Question: I am playing around with Sharepoint 2007. I have a virtual machine (win server 2k3) with an instance of sharepoint server 2007 running on it. I am now working on creating web parts. I have successfully created simple ones, such as this one that displays text:
'''
public class SimpleWebPart : WebPart
{
private string _displayText = "Hello World!";
[WebBrowsable(true), Personalizable(true)]
public string DisplayText
{
get { return _displayText; }
set { _displayText = value; }
}
protected override void Render(System.Web.UI.HtmlTextWriter writer)
{
writer.Write(_displayText);
}
}
'''
I have this one (and a few test ones) inside of a Class Library, which I put into the '_app_bin' folder inside of 'C:\Inetpub\wwwroot\wss\VirtualDirectories\80'.
The latest one I added utilizes LINQ to get data from a table I added (not part of Sharepoint):
'''
public class SimpleDBWebPart : WebPart
{
protected override void Render(System.Web.UI.HtmlTextWriter writer)
{
var oDB = new SPWebPartDataClassesDataContext();
var oRes = oDB.GetAllFirstTable();
foreach(var item in oRes)
{
writer.Write("<div>Item Name: {0}</div>",item.text);
writer.Write("<div>Item ID: {0}</div>", item.id);
}
}
}
'''
The 'GetAllFirstTable()' is a stored procedure that gets all the data from my test table:
'''
ALTER PROCEDURE dbo.GetAllFirstTable
AS
SELECT * FROM FirstTable
RETURN
'''
When I try to add the WebPart to a page, I get this error:
> The "SimpleDBWebPart" Web Part appears to be causing a problem. Could not load file or assembly 'System.Data.Linq, Version=3.5.0.0, Culture=neutral, PublicKeyToken=b77a5c561934e089' or one of its dependencies. The system cannot find the file specified.
I used Reflector to make sure I have the assembly inside the DLL:

And that appears to be the case. Do I have to add the assembly to the web.config file of the sharepoint site? Or is there something else that I am missing?
Thanks guys!
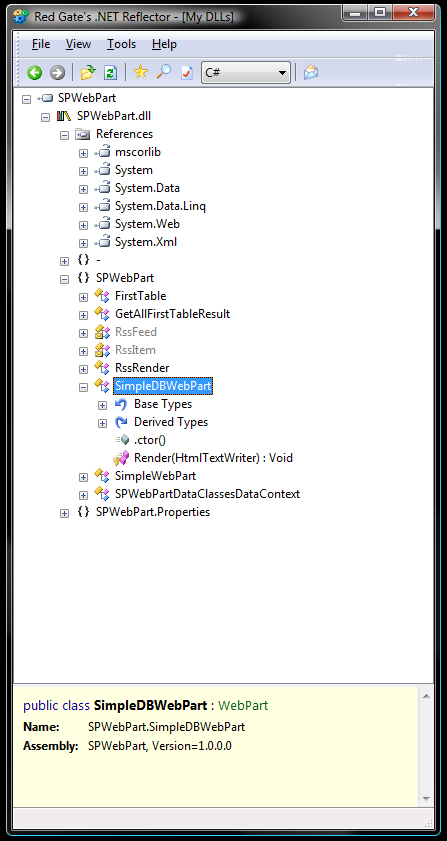
Answer: To use LINQ or .NET 3.5 feature you need to first configure the SharePoint to run in 3.5 Mode.
Refer to these links on how to do that
<URL>
<URL>